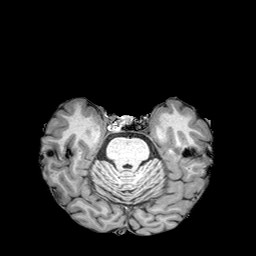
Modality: T1w
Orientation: coronal
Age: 62
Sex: female
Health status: healthy